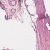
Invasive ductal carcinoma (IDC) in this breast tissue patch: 0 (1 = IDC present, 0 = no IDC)